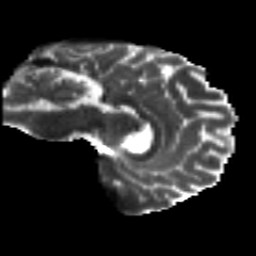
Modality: T2w
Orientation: sagittal
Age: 20
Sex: male
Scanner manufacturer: siemens
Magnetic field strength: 3 T
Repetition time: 8.8 s
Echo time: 0.085 s